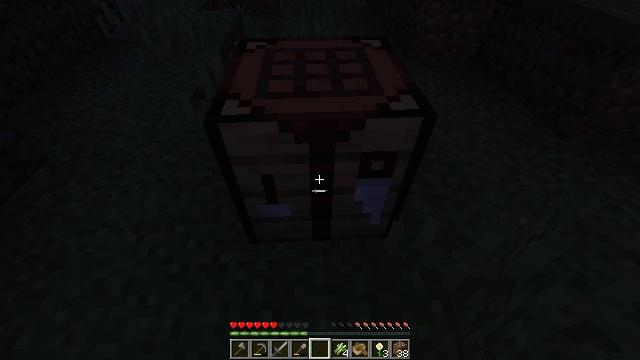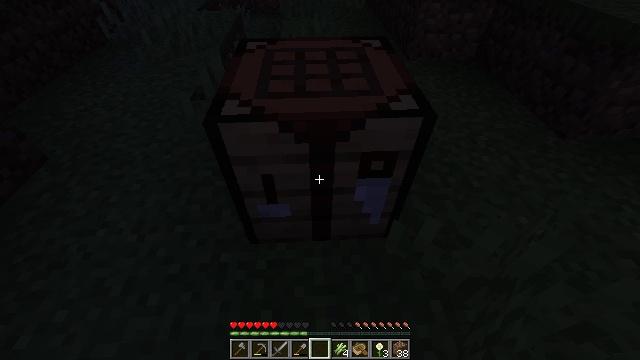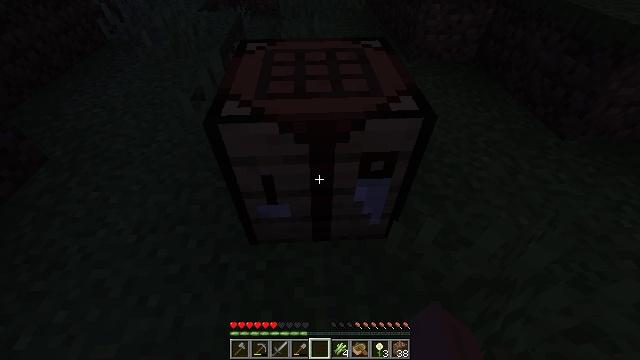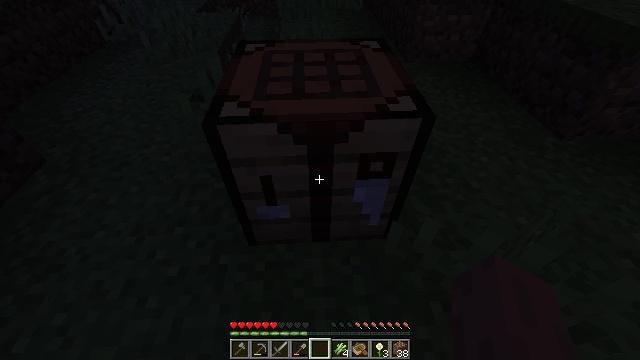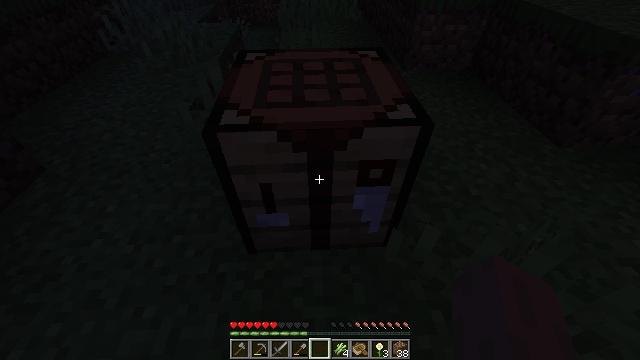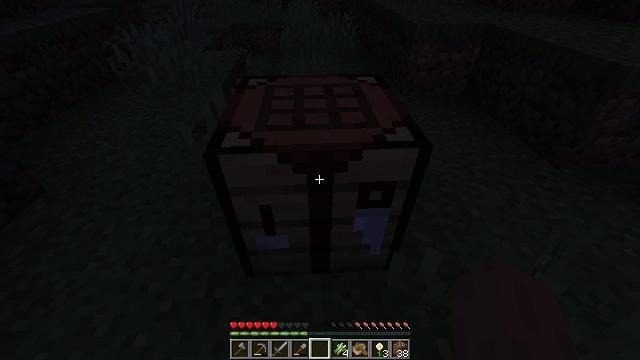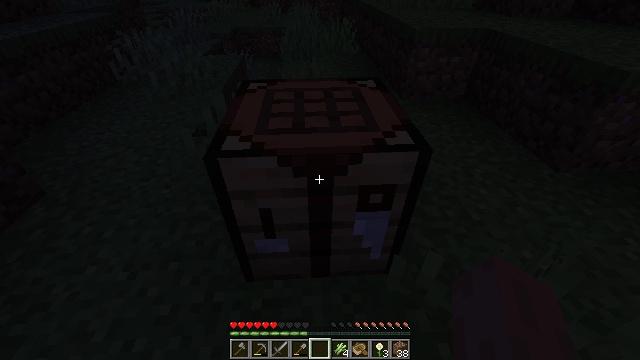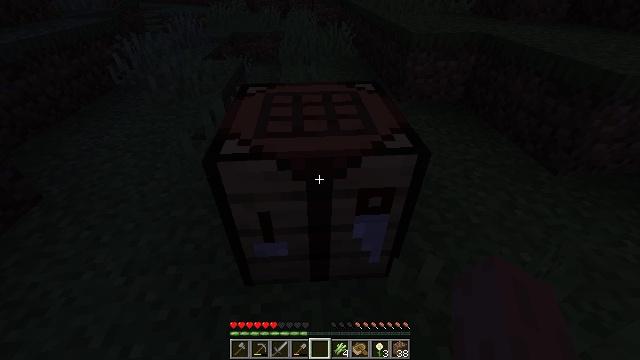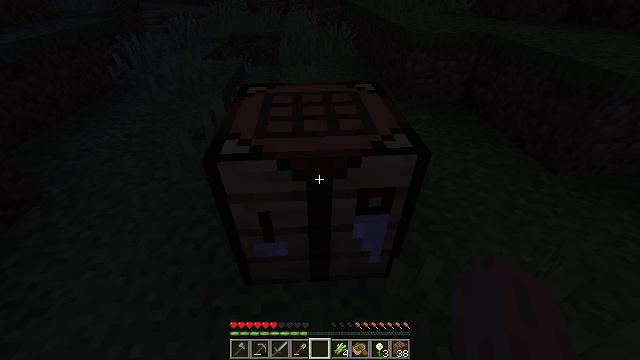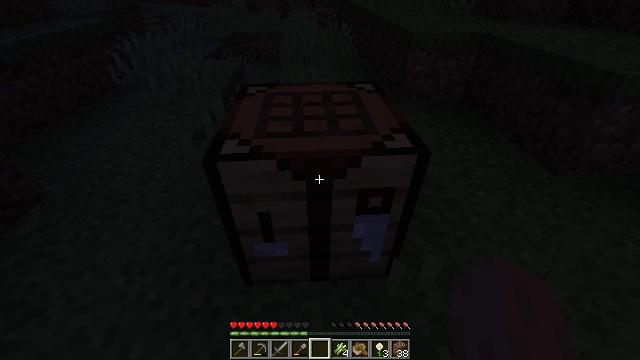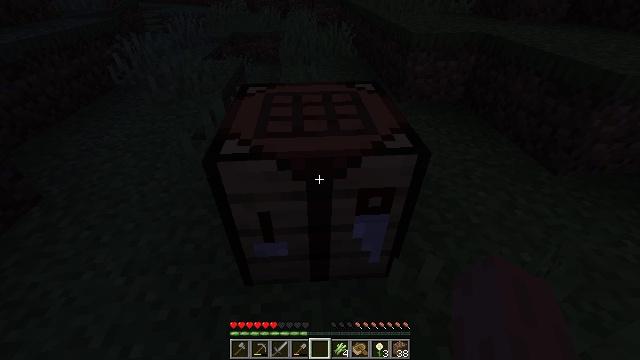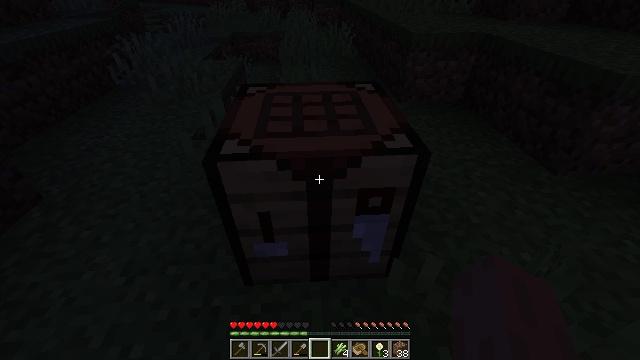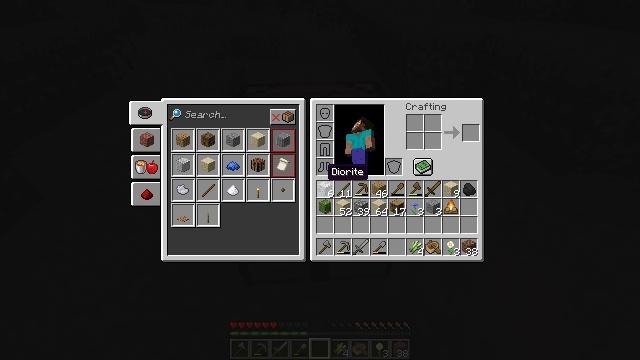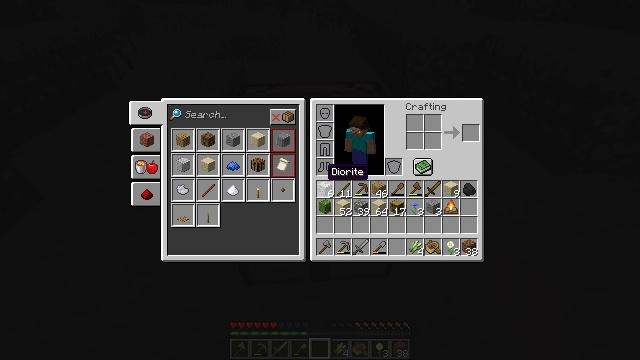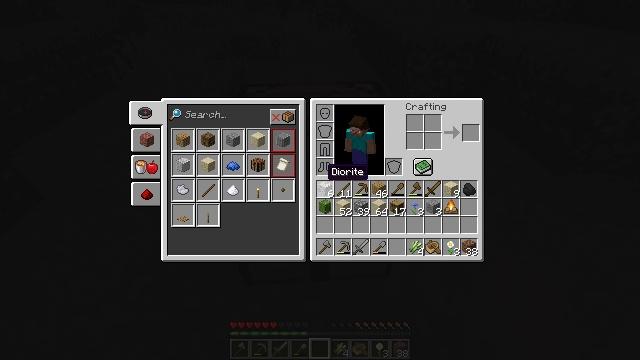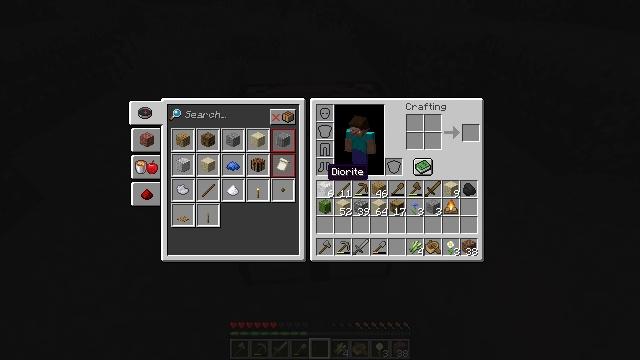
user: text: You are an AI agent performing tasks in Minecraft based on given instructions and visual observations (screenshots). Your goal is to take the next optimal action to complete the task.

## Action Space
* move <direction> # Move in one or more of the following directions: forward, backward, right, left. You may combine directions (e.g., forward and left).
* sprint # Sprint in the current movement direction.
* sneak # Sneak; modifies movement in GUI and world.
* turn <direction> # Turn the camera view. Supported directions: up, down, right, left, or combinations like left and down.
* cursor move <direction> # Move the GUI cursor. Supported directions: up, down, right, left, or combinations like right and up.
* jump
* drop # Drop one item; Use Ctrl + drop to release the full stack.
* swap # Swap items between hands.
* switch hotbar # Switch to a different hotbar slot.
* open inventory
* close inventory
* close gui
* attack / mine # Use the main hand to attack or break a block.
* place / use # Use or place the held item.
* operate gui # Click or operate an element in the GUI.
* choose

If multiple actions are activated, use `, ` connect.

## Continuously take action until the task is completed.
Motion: motion action
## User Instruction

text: Create sugar from sugarcane.
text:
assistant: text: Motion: no_op
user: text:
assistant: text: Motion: no_op
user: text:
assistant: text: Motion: no_op
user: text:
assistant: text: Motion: turn up
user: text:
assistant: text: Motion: turn up
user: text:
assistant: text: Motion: no_op
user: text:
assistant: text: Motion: no_op
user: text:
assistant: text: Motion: no_op
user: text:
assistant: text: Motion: no_op
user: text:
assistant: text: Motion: no_op
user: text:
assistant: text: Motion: no_op
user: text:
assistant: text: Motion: open inventory
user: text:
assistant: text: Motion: open inventory
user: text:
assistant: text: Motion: open inventory
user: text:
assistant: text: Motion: no_op
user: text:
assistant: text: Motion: no_op
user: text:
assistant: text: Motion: no_op
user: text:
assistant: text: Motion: no_op
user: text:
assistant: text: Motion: no_op
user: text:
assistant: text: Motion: no_op
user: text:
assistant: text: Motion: cursor move left and up
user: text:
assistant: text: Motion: cursor move left and up
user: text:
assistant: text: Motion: cursor move left and up
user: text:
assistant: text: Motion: cursor move left
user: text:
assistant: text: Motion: no_op
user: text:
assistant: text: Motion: no_op
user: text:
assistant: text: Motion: no_op
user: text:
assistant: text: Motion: no_op
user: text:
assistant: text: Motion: cursor move right and down
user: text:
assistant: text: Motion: no_op